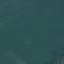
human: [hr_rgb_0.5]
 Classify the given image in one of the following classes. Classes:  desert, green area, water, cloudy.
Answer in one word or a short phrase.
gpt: water